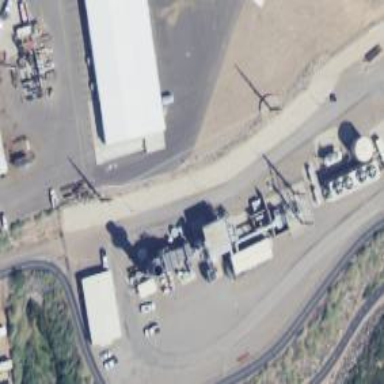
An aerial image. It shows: Gas-powered generator. It is gas turbine type generator.